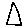
Label: triangle